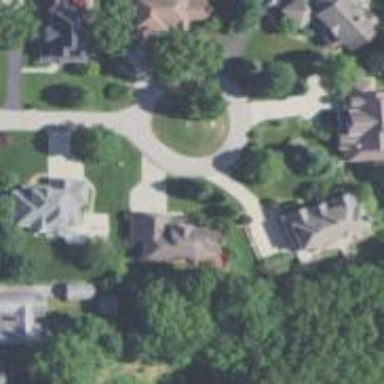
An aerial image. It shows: Driveway leading to service road.